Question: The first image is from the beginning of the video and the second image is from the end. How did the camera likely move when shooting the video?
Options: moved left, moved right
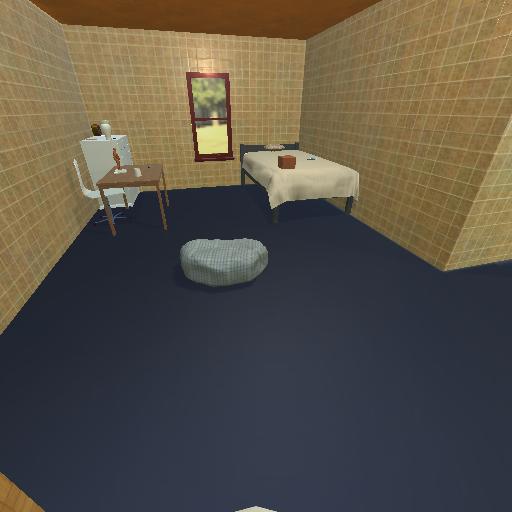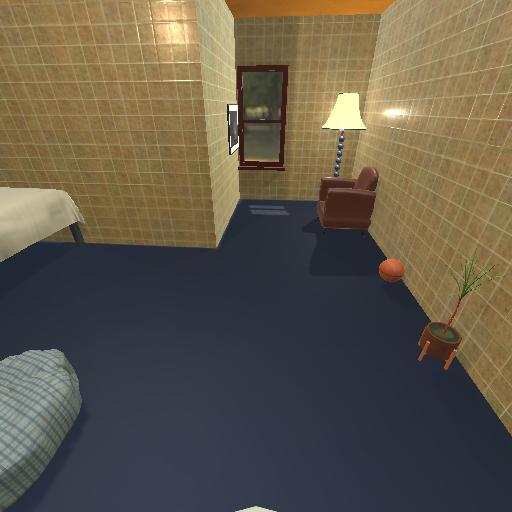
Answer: moved left